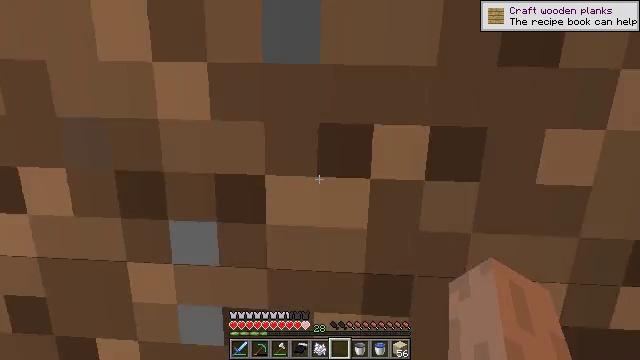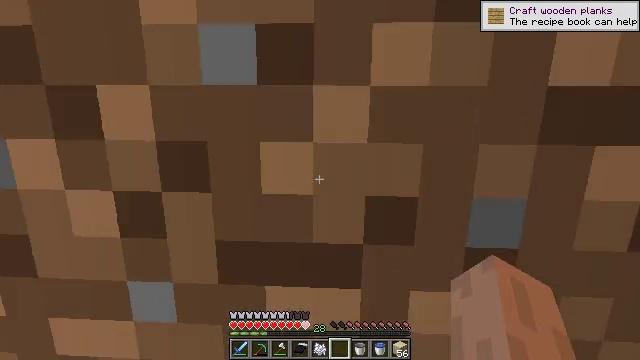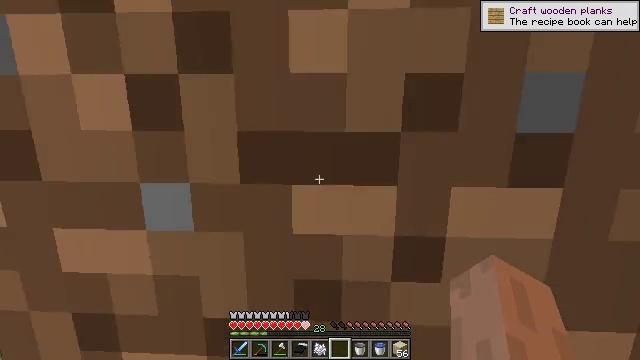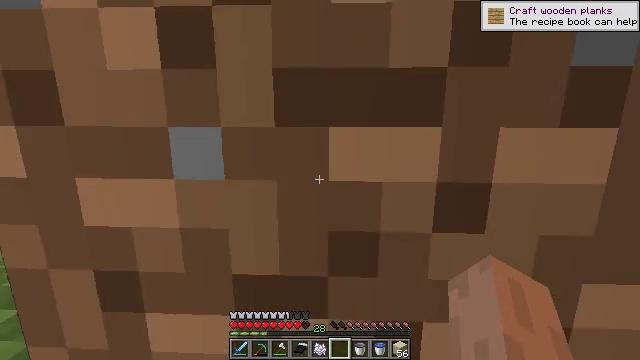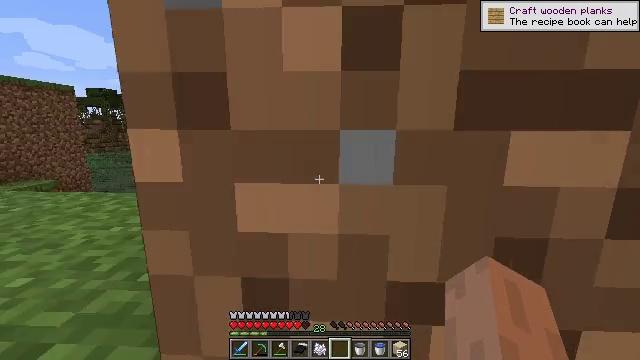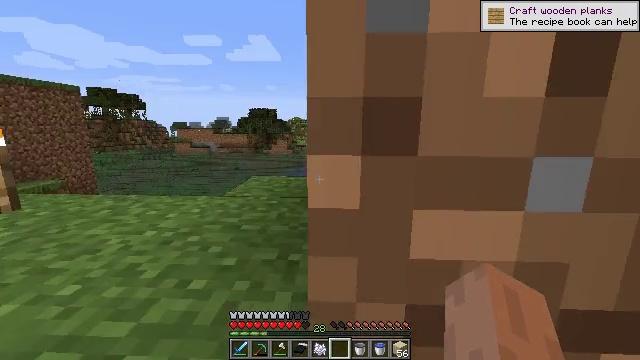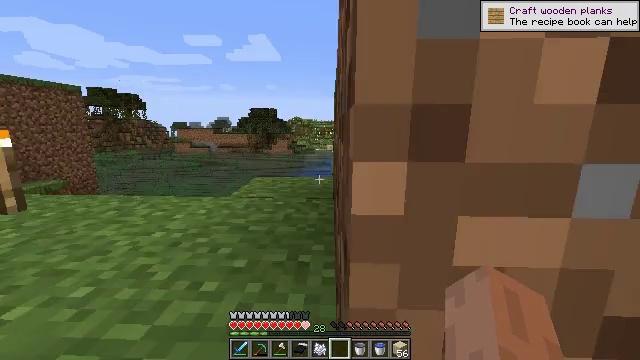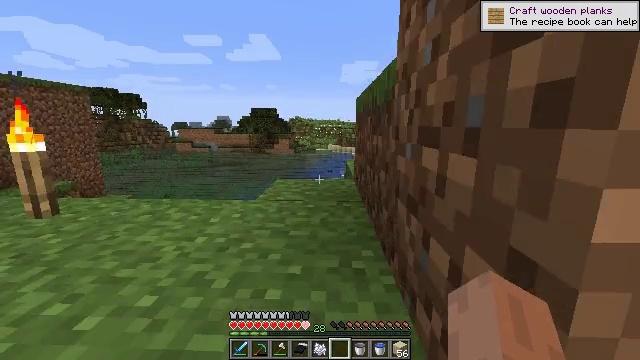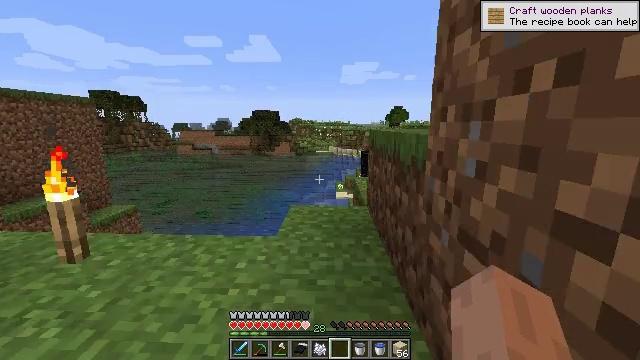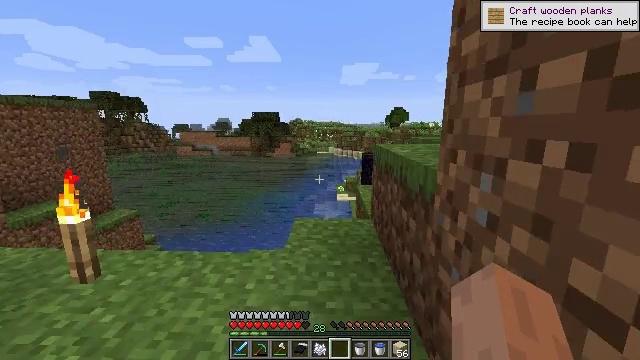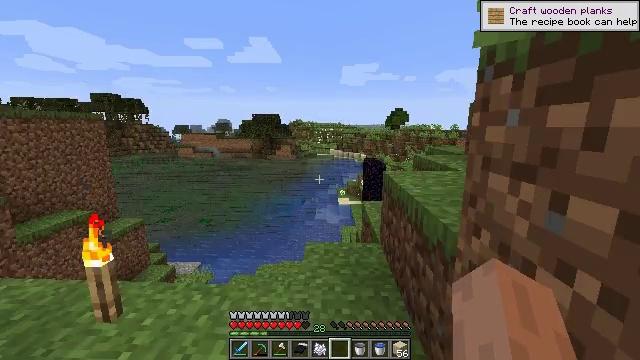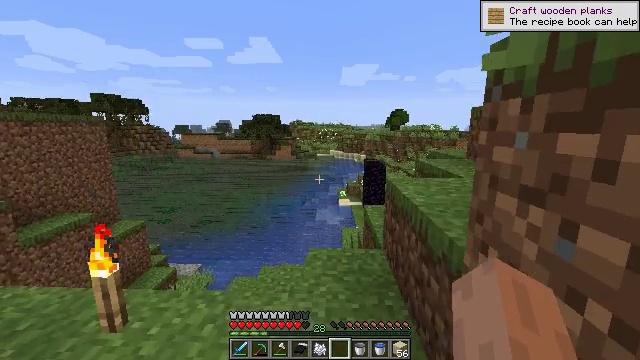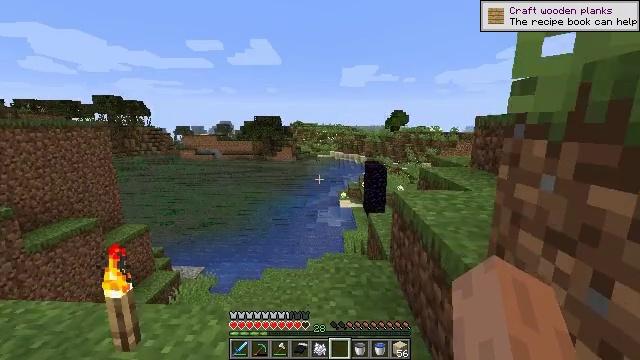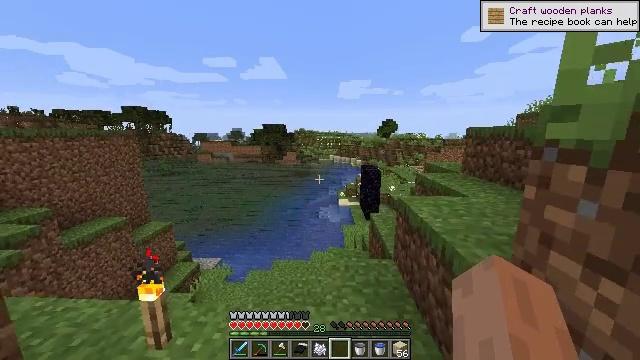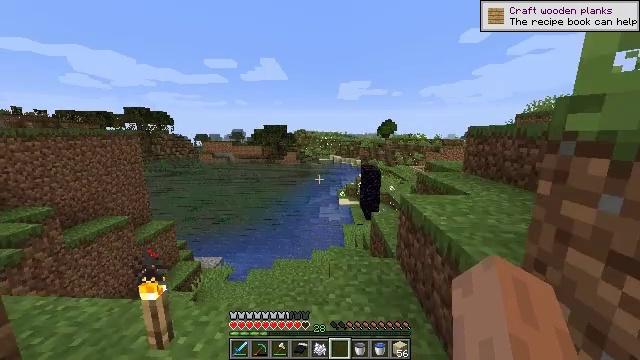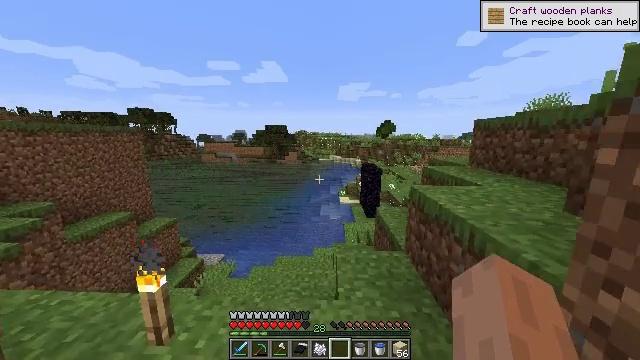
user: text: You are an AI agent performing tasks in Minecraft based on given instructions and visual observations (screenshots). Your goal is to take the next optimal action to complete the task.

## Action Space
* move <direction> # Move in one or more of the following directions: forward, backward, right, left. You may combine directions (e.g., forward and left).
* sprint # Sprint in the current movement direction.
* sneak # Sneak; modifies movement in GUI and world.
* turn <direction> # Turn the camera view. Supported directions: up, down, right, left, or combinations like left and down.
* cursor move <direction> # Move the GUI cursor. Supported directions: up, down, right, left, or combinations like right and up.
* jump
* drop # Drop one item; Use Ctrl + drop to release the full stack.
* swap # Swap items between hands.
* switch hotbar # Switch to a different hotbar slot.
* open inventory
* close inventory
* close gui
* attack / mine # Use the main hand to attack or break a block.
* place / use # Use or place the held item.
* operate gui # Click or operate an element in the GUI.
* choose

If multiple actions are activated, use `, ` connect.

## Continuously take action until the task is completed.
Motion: motion action
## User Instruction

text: Drop a bone meal.
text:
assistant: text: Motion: move forward and move left, sprint
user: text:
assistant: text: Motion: move forward and move left, sprint
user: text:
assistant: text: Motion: move forward and move left, sprint
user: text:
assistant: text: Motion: move forward and move left, sprint
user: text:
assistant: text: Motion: move forward and move left, sprint
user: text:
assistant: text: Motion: move forward and move left, sprint
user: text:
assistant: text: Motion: move forward and move left, sprint
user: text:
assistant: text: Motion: move forward and move left, sprint, jump
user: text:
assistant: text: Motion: move forward and move left, sprint, jump
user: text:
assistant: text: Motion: move forward and move left, sprint, jump
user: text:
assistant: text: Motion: move forward, sprint, jump
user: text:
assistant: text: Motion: move forward, sprint, jump
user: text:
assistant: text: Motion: move forward, sprint, jump
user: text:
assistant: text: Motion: move forward, sprint
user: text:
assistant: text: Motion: move forward, sprint
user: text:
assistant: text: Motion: move forward and move right, sprint
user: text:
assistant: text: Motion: move forward and move right, sprint
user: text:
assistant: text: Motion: move forward and move right, sprint
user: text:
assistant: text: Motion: move forward and move right, sprint
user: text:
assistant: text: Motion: move forward and move right, sprint, jump
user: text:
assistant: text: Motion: move forward and move right, sprint, jump
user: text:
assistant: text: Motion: move forward and move right, sprint, jump
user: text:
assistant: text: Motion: move forward and move right, sprint
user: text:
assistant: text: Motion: move forward and move right, sprint
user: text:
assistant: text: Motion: move forward and move right, sprint
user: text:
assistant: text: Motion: move forward and move right, sprint, jump
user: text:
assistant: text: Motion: move forward and move right, sprint, jump
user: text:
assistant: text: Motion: move forward and move right, sprint, jump
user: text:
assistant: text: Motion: move forward and move right, sprint, jump
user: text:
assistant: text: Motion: move forward and move right, sprint, jump